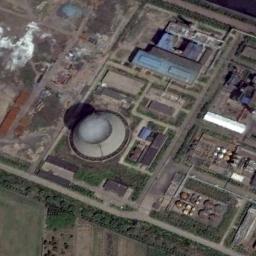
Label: thermal_power_station